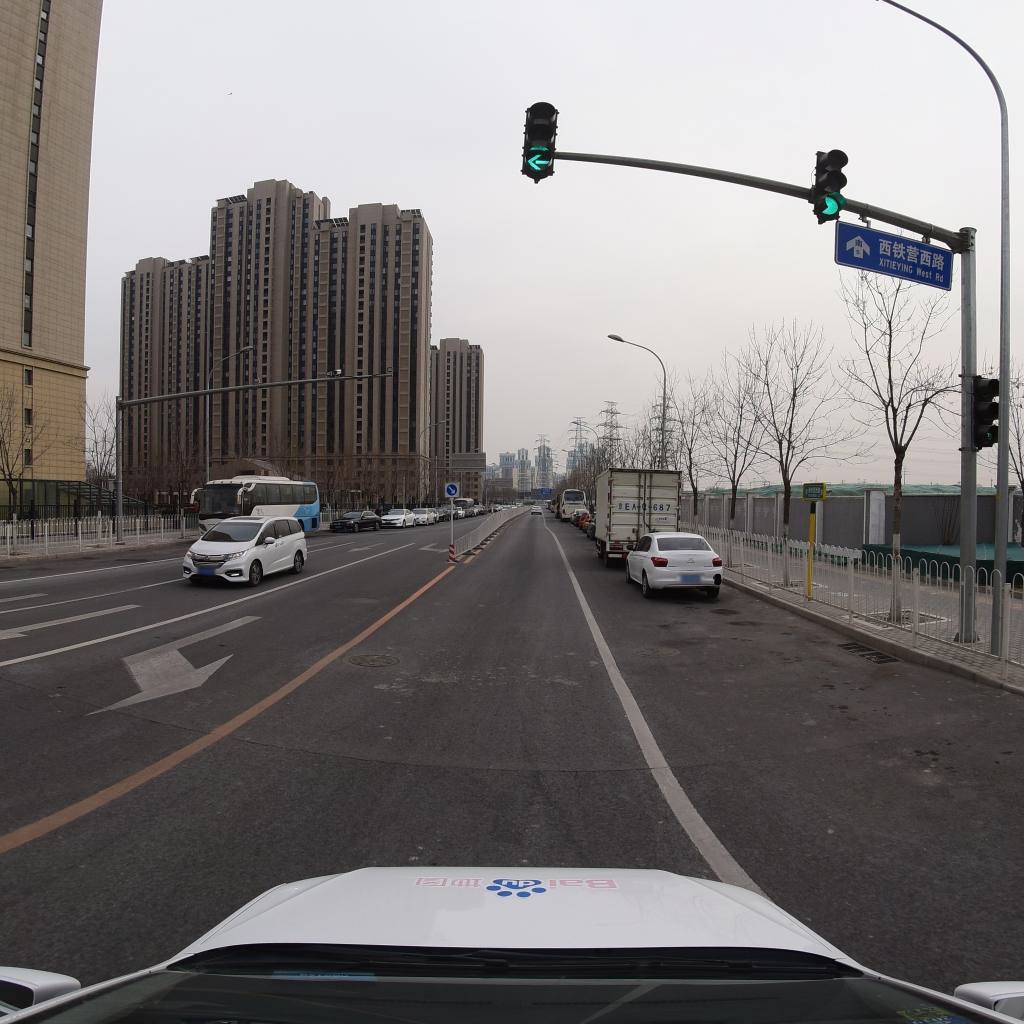
Region: Fengtai
Road damage annotations: manhole cover, manhole cover, manhole cover, transverse crack, longitudinal crack